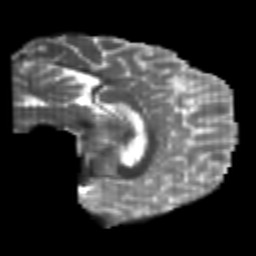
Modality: T2w
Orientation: sagittal
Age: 26
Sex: male
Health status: healthy
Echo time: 0.074 s